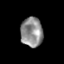
Tissue: skin
Cell type: Epithelial cells
Senescence score: 0.2092
Nuclear area (px): 638
Mean DAPI intensity: 142.105